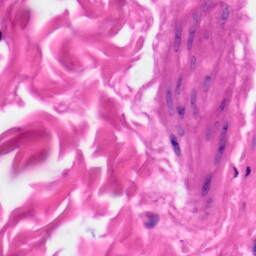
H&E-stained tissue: Skin